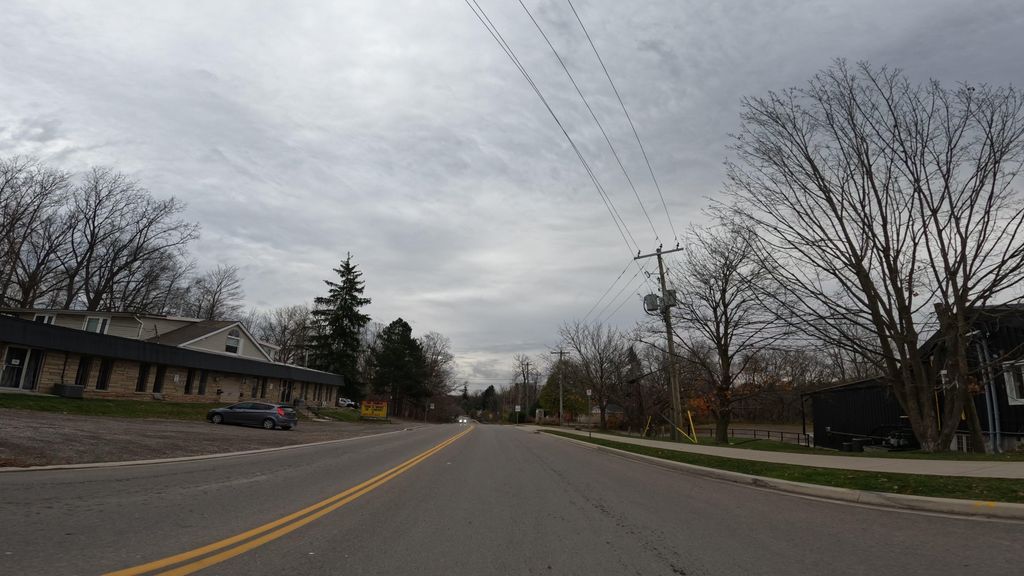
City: hamilton